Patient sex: M
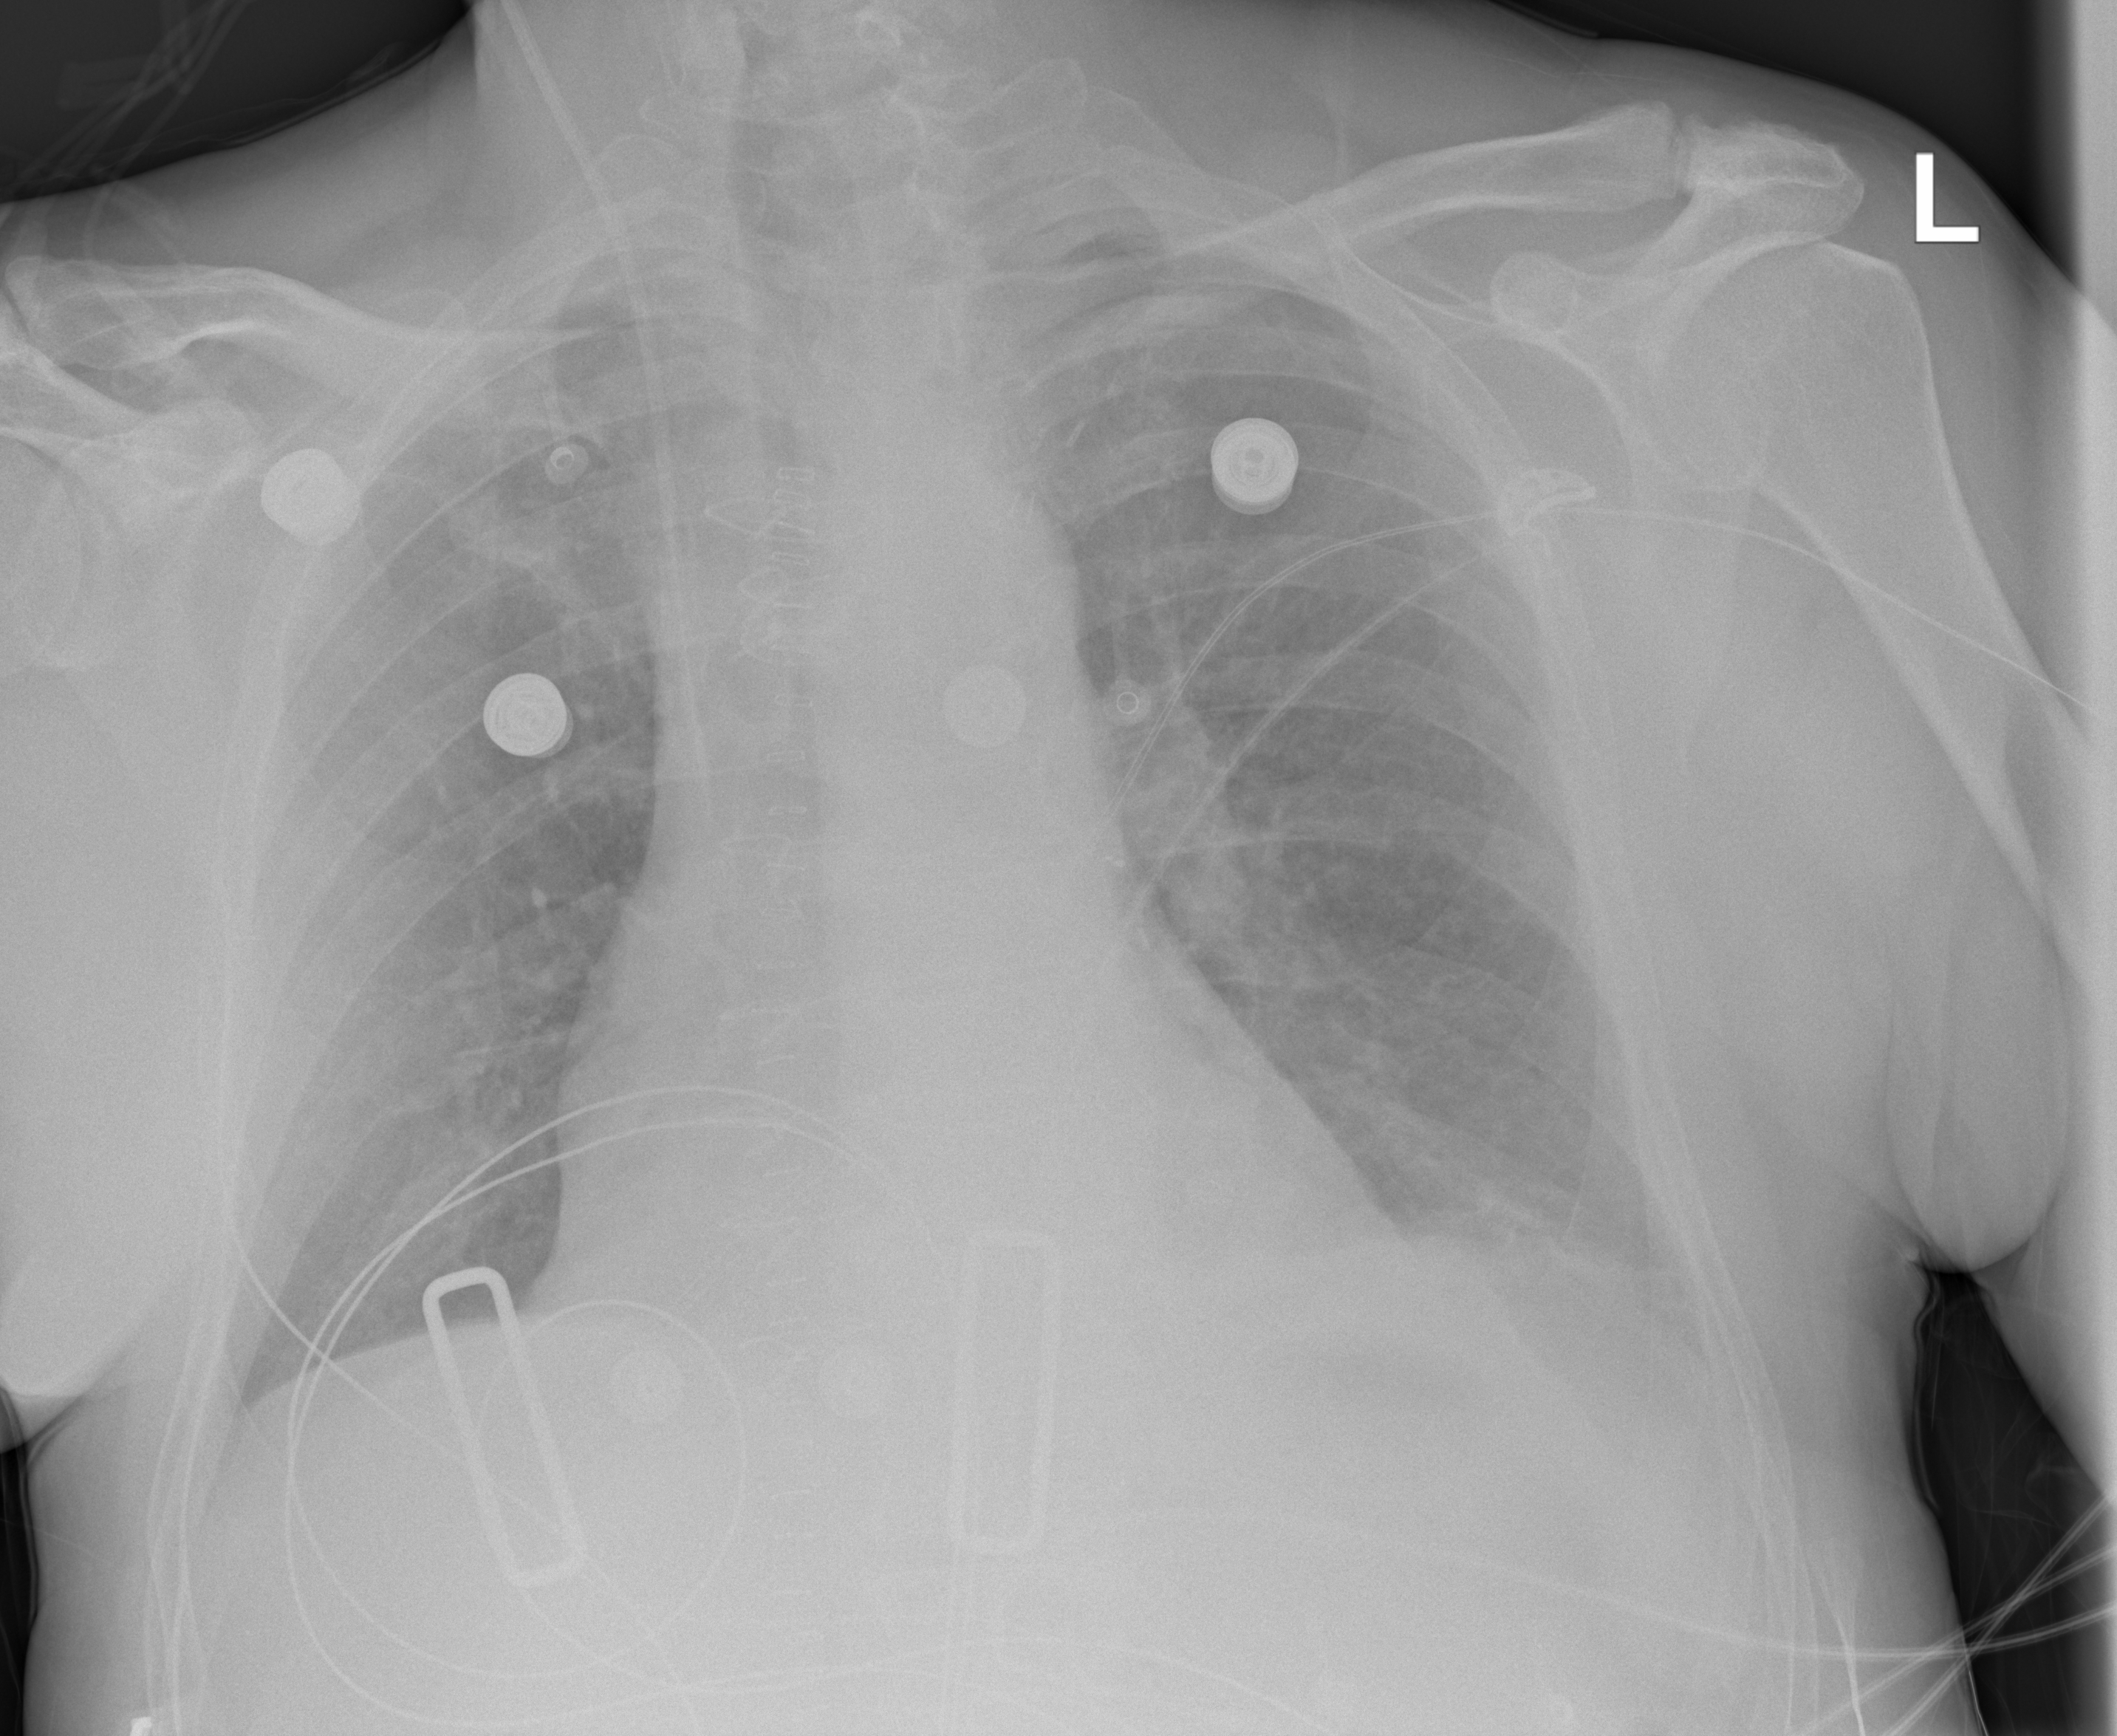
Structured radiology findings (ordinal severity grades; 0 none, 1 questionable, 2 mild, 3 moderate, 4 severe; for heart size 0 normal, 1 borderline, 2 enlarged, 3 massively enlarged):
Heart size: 2
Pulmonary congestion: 1
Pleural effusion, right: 0
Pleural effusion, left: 0
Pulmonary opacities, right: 1
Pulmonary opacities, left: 1
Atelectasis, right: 2
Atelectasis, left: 2